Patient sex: F
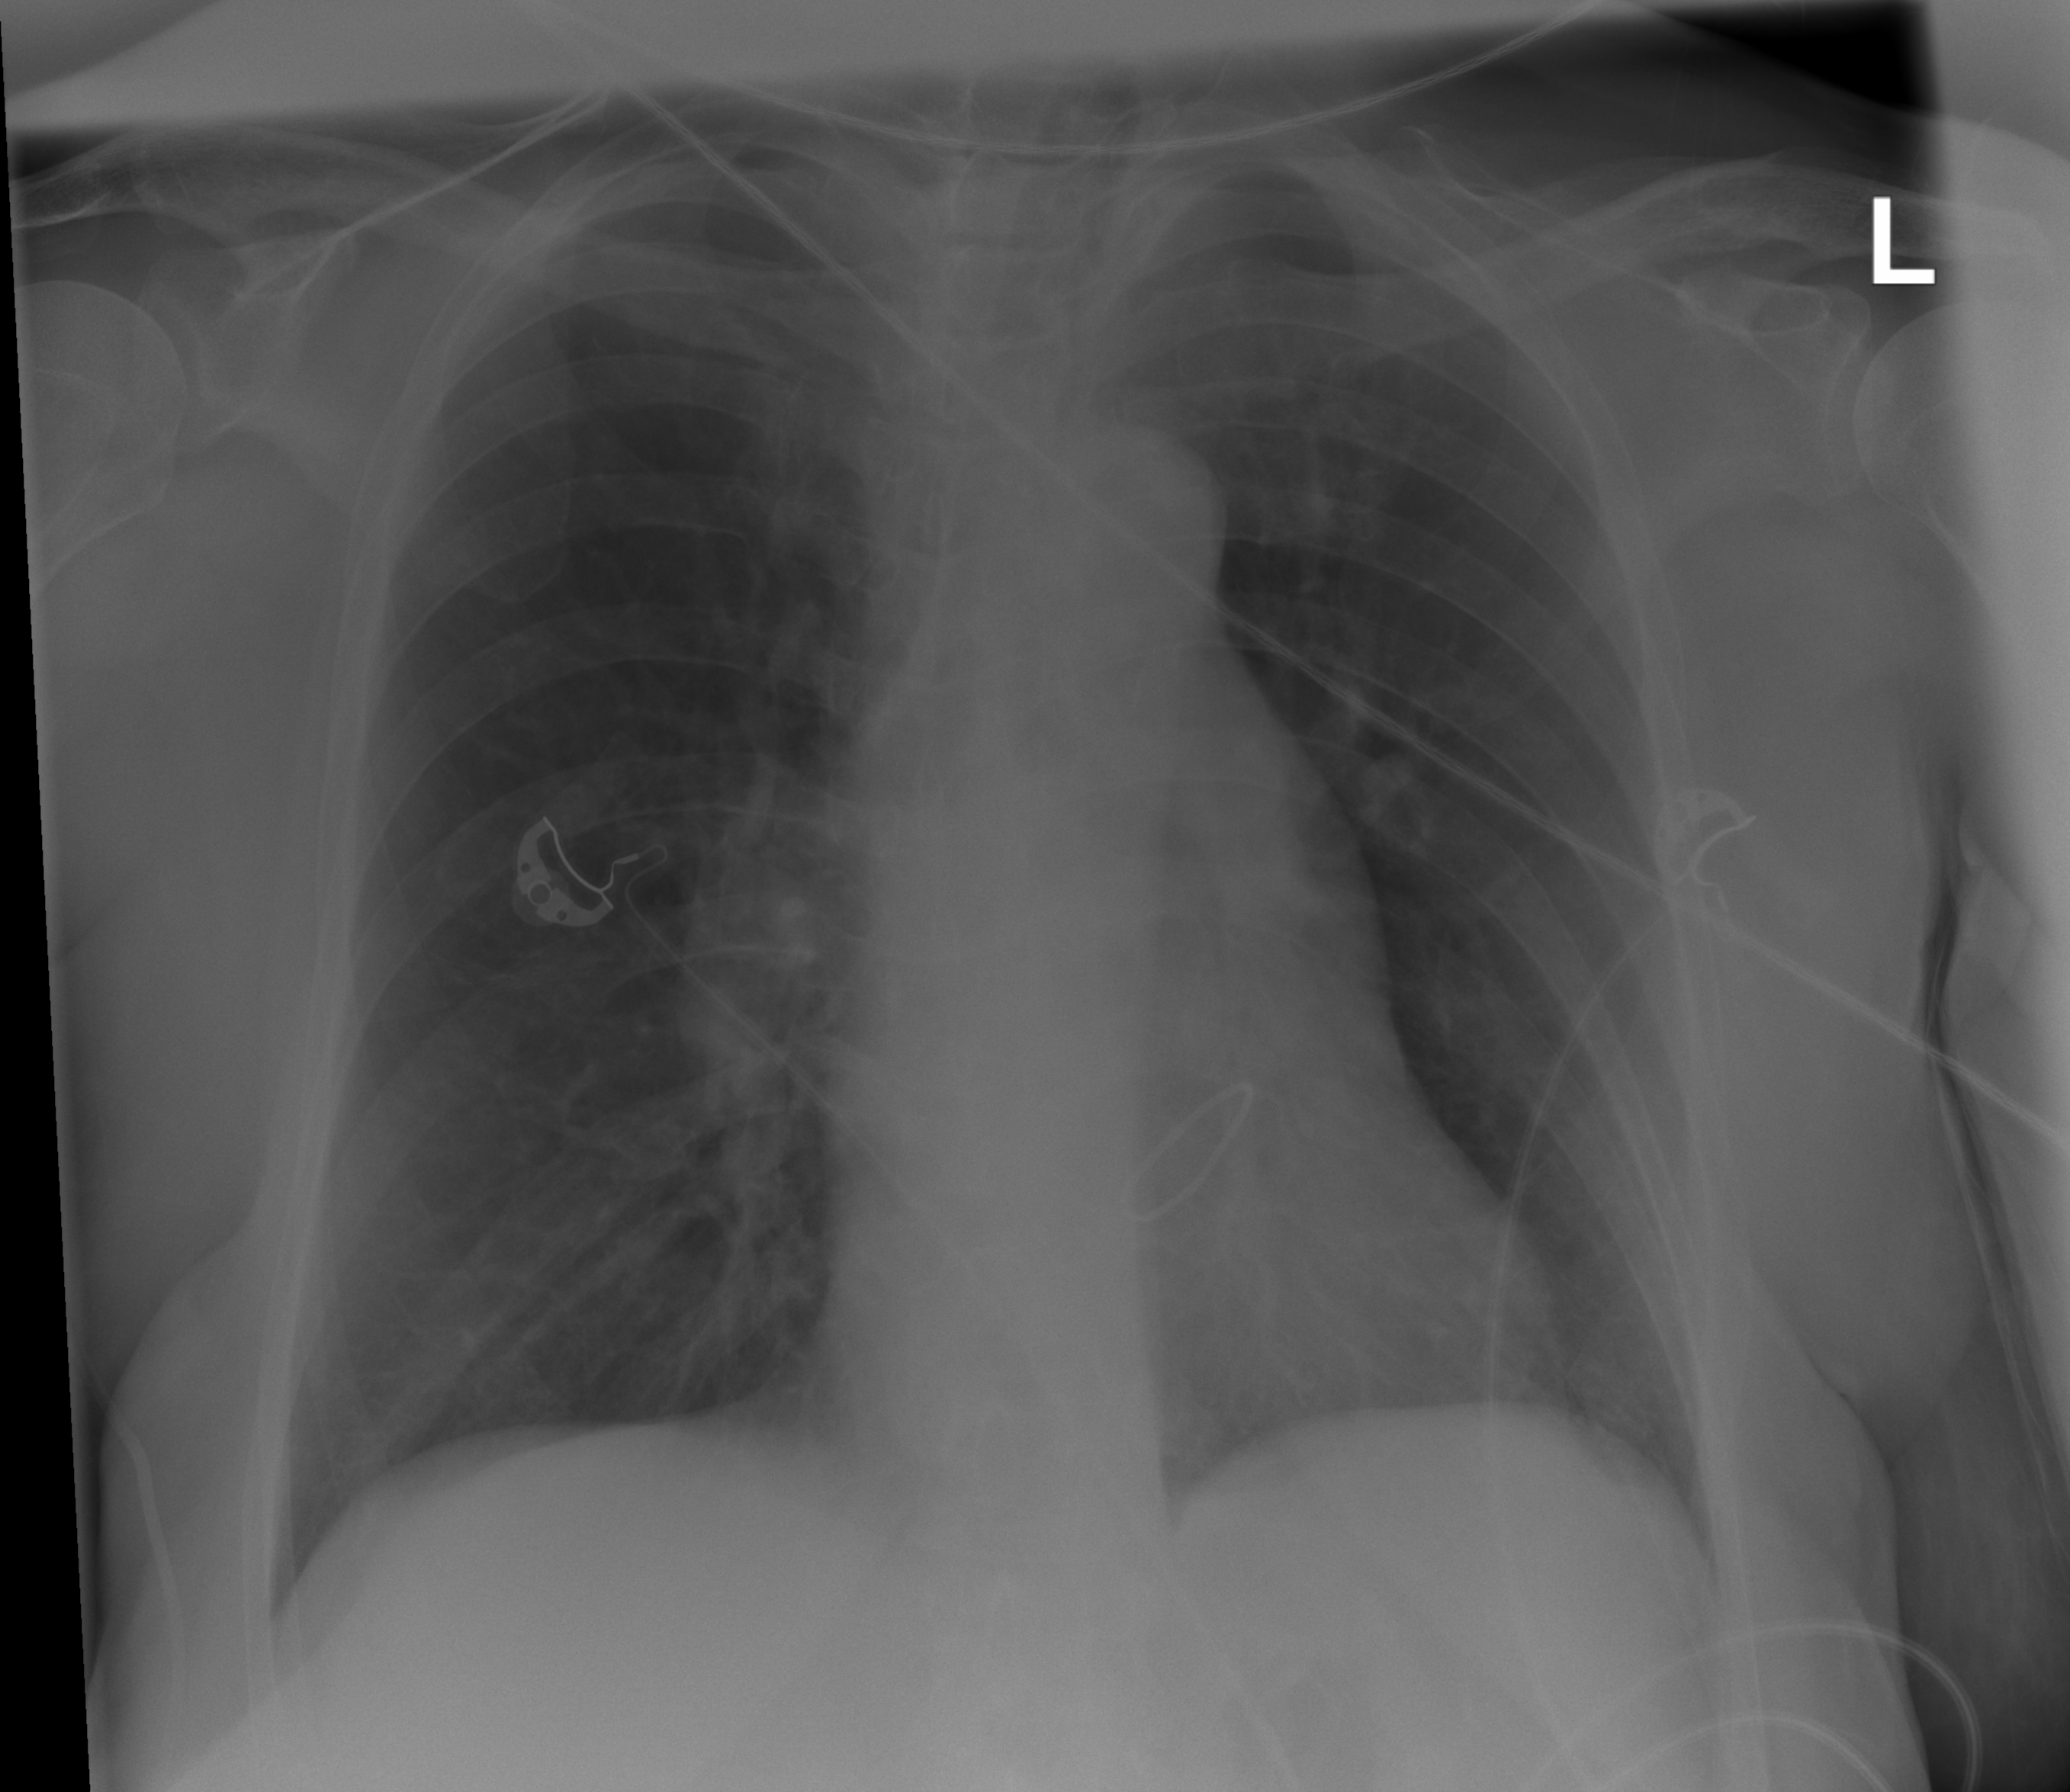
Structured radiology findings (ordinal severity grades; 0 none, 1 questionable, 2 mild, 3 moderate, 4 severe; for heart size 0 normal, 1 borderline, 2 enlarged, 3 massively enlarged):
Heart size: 2
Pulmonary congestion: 0
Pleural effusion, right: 0
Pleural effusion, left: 0
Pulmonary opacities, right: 1
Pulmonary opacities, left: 0
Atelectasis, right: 0
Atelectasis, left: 0